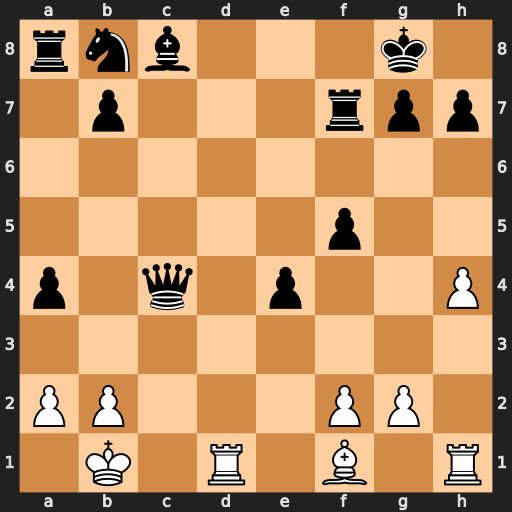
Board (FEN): rnb3k1/1p3rpp/8/5p2/p1q1p2P/8/PP3PP1/1K1R1B1R
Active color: w
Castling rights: -
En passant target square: -
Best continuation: Rd8+ Rf8 Bxc4+ Be6 Bxe6+ Kh8 Rxf8#